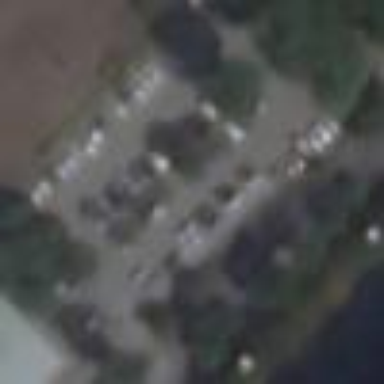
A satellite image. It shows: Parking area with surface.